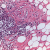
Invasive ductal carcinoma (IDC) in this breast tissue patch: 0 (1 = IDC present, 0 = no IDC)